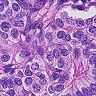
Metastatic tissue present: yes